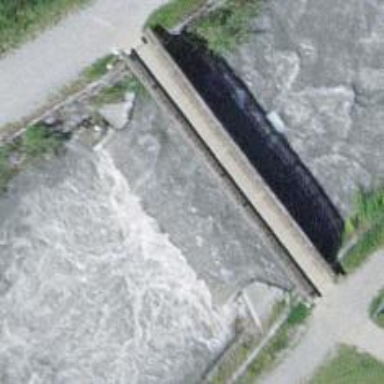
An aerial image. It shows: Weir along the waterway.